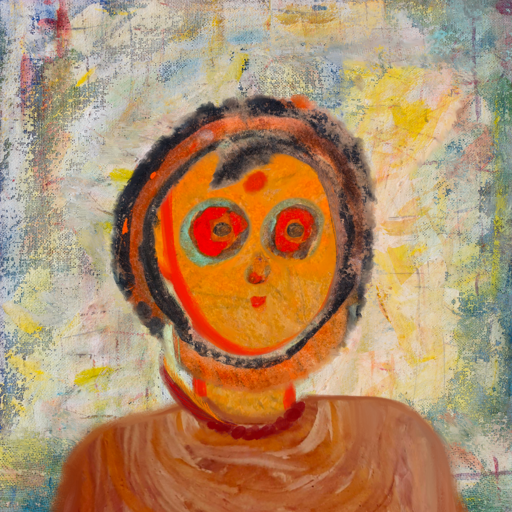
Background: Irani, Head And Neck Front: Sisters, Face Front: Sisters, Bust: Pious_Lady, Hair Front: Childish, Head Accessory: Blank, Second Necklace: Blank, Necklace: Pipe, Baby: Blank